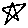
Label: star